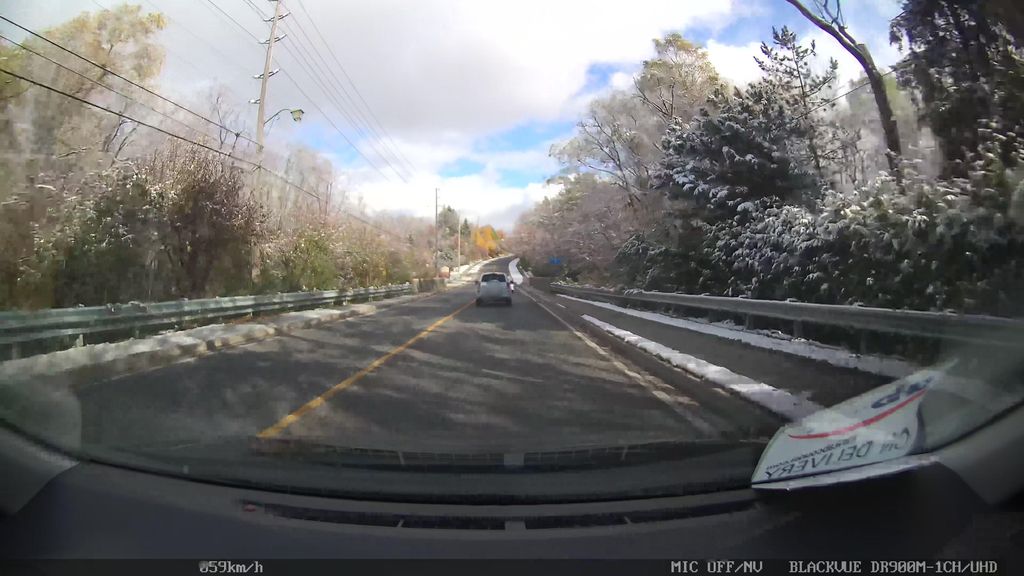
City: toronto